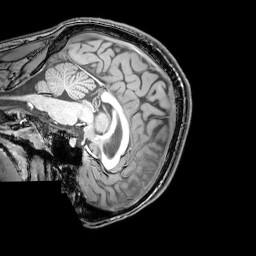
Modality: T1w
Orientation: sagittal
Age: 21
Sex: male
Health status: healthy
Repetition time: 0.081 s
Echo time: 0.037 s